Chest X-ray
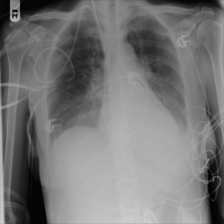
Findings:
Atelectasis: negative
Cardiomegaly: negative
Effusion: positive
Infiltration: negative
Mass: negative
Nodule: negative
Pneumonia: negative
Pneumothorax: negative
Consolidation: negative
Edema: positive
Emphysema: negative
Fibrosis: negative
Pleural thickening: negative
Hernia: negative